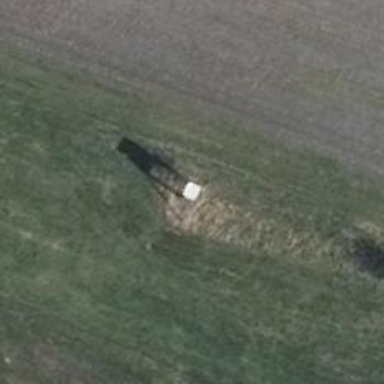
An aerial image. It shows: Hunting stand.